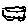
Label: car